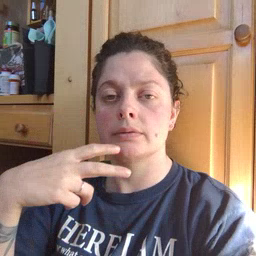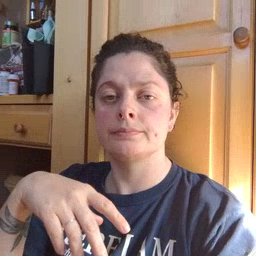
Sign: snack